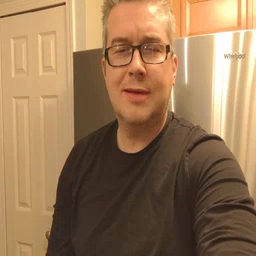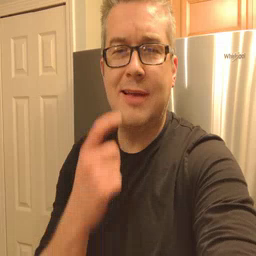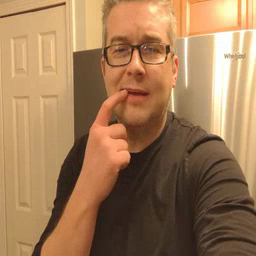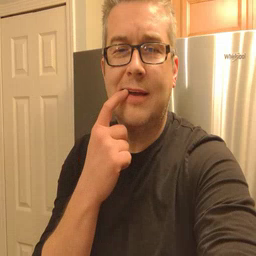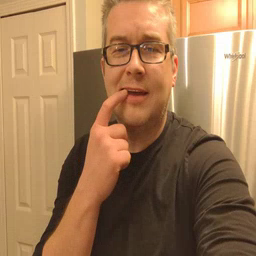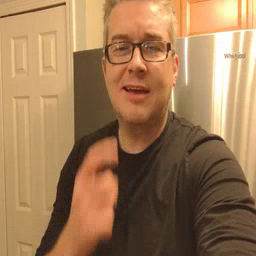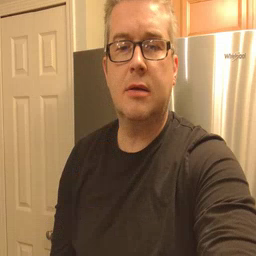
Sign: tooth